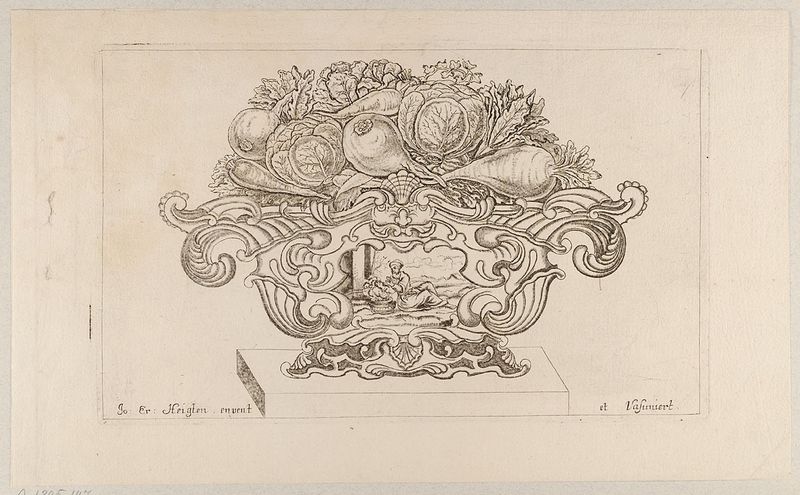
Titel: Aus der Folge von Schüsseln mit den Jahreszeiten, darin Blumen und Früchte
Künstler: Johann Erhard Heiglen
Standort: Hamburg
Institution: Museum für Kunst und Gewerbe Hamburg
Schlagwörter: feuer, rokoko, blumenkohl, kohl, papier, grafik, graphik, winter, ornamente, fotografie, photographie, druckgraphik, druckgrafik, radierung, kartoffel, rocaille, jahreszeiten, erdapfel, style, knorpelwerk, reproduktionen, druckerzeugnisse, gefäß, gemüse, behälter, schüssel, ornamentstich, vorlageblätter, punktiermanier, punktiertechnik, teigwerk, ohrmuschelwerk, kälte, rübe, erdäpfel